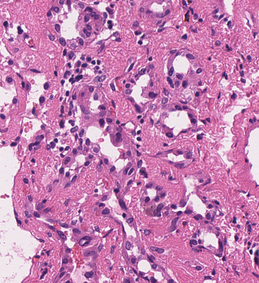
Tumor epithelial tissue: yes
Tumor-associated stroma tissue: yes
Normal tissue: no